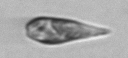
Label: Licmophora